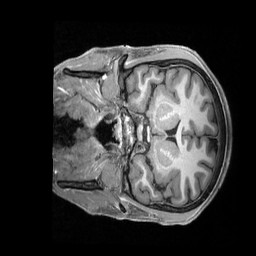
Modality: T1w
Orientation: coronal
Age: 21
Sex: male
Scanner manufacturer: siemens
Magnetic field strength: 3 T
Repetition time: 2.3 s
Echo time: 0.00228 s